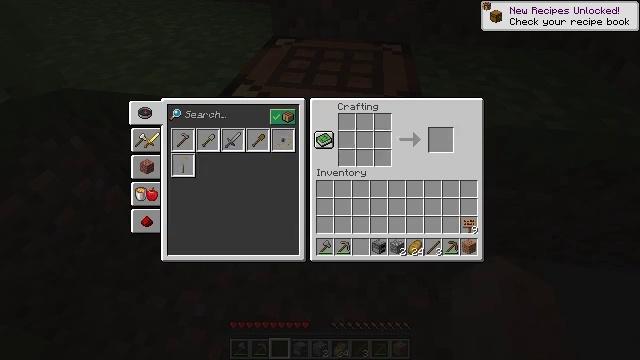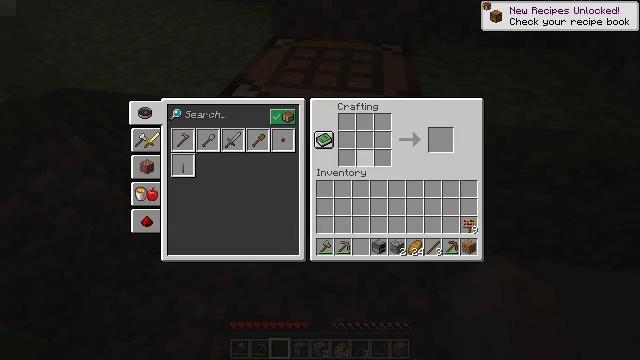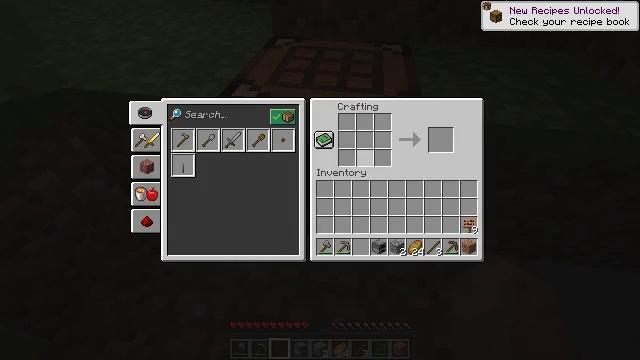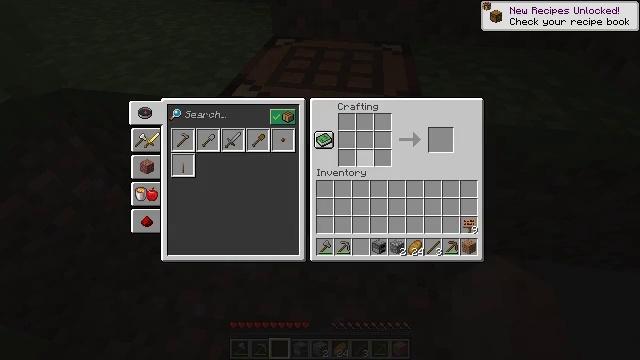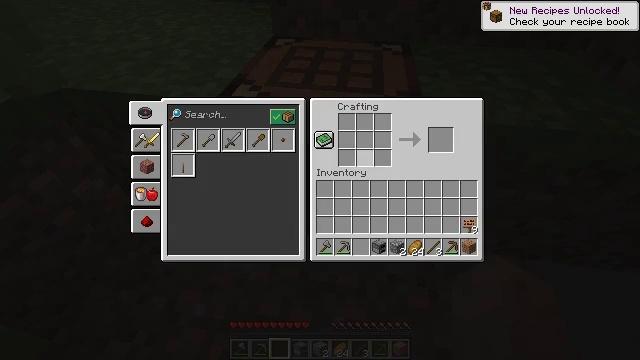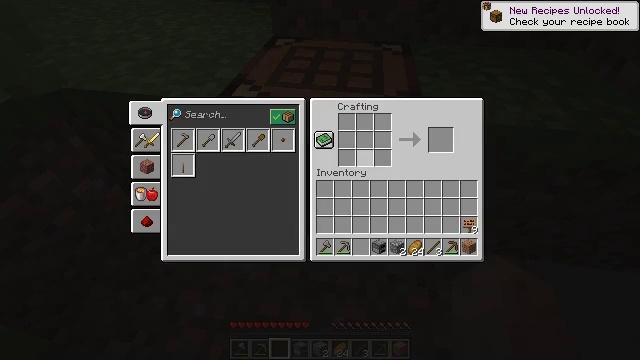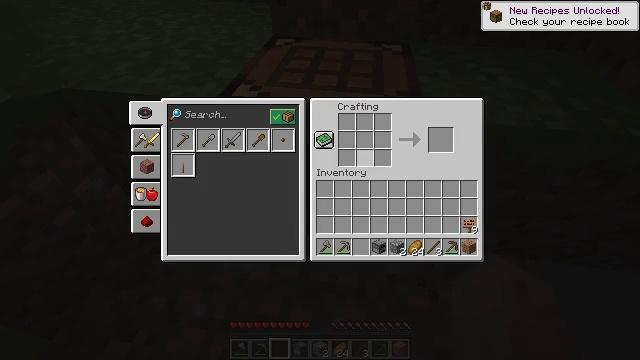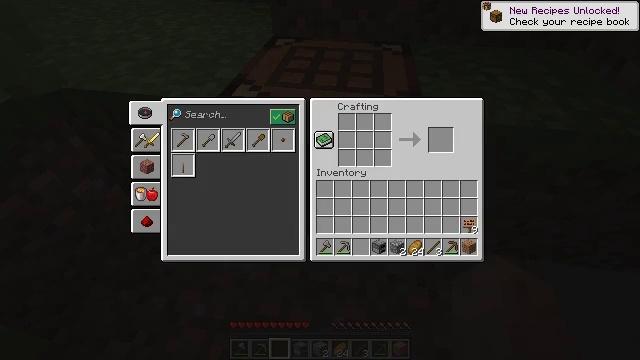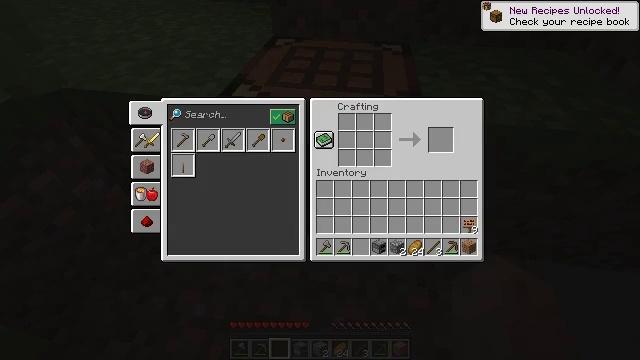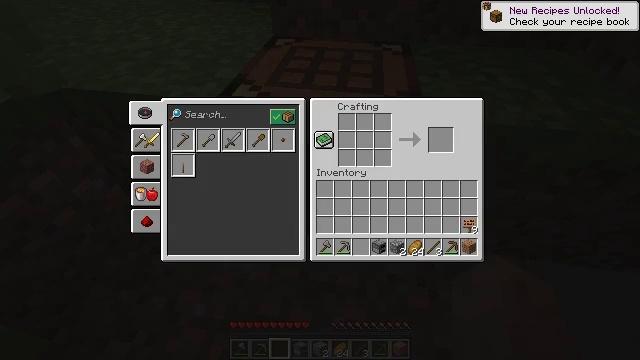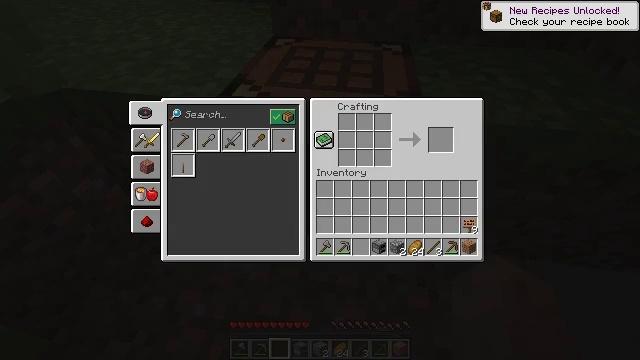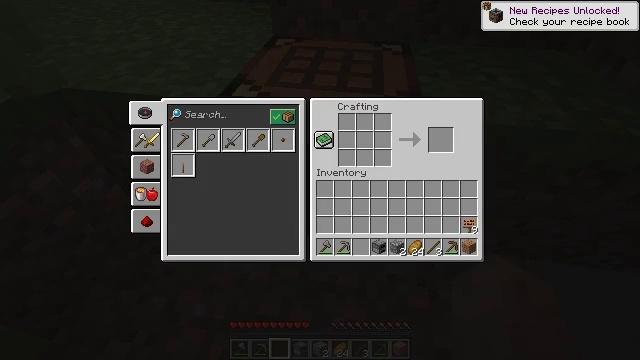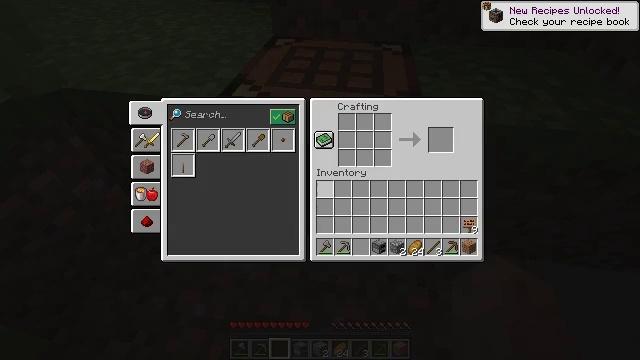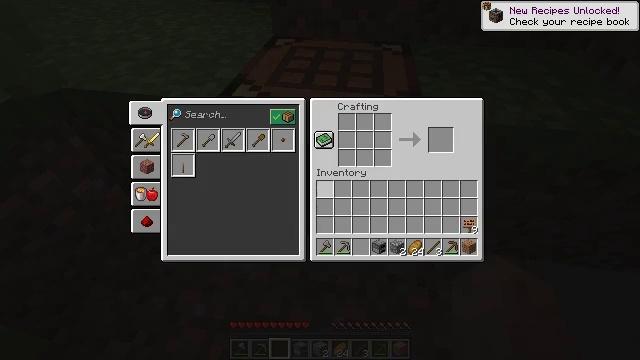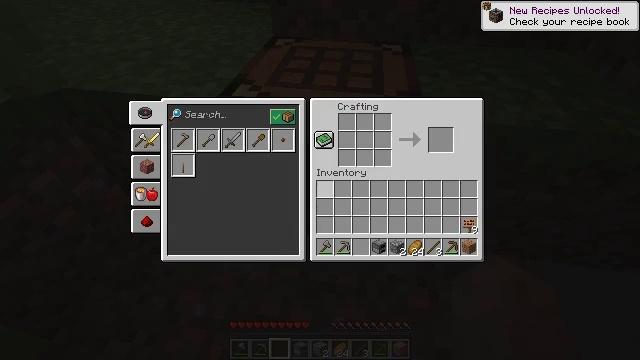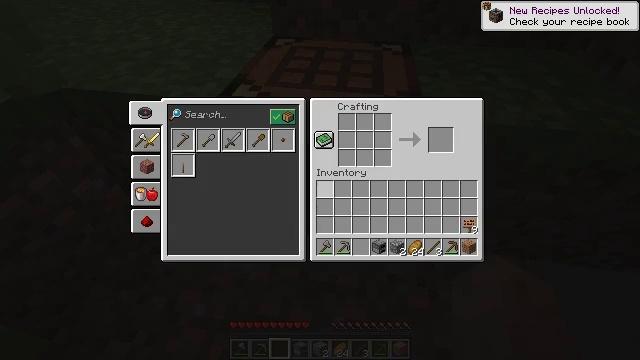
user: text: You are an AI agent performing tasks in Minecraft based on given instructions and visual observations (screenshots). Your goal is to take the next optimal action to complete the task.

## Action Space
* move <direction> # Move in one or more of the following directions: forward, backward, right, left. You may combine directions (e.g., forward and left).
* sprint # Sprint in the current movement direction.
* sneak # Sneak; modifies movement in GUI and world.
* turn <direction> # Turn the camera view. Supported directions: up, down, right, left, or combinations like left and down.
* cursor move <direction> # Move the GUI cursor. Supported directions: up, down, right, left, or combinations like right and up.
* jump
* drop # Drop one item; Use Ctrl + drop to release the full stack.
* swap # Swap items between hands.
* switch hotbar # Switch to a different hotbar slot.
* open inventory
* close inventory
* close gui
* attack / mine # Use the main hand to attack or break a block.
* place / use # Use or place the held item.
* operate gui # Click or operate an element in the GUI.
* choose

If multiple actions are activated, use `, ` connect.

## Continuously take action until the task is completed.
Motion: motion action
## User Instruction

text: Drop a jungle sign.
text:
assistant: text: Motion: sneak, cursor move left, open gui
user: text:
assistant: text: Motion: sneak
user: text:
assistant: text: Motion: sneak
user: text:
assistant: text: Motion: no_op
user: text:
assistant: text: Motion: no_op
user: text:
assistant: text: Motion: no_op
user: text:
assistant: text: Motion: cursor move left
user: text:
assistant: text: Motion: cursor move left and down
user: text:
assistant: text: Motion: no_op
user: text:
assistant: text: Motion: no_op
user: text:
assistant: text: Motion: no_op
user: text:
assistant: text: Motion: no_op
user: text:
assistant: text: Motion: no_op
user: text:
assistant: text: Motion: no_op
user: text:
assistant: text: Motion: no_op
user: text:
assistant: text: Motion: no_op
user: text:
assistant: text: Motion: no_op
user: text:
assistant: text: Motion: no_op
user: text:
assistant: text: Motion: no_op
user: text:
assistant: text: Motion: no_op
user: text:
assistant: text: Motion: no_op
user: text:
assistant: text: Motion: no_op
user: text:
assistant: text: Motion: no_op
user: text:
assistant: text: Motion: no_op
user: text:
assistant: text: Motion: no_op
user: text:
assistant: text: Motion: no_op
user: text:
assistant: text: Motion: cursor move right
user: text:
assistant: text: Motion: turn right, close gui
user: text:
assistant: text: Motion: turn right
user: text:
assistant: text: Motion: turn right